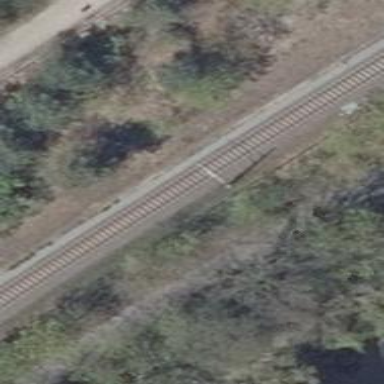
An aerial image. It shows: Milestone along the railway track with catenary mast.